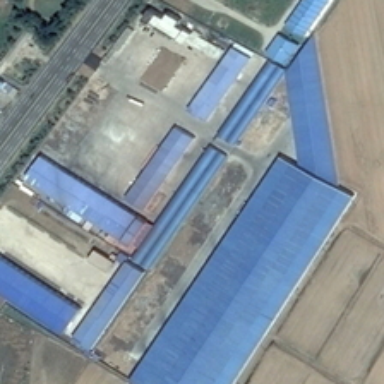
A group of factory buildings of blue roof is lying between the road and a farmland .